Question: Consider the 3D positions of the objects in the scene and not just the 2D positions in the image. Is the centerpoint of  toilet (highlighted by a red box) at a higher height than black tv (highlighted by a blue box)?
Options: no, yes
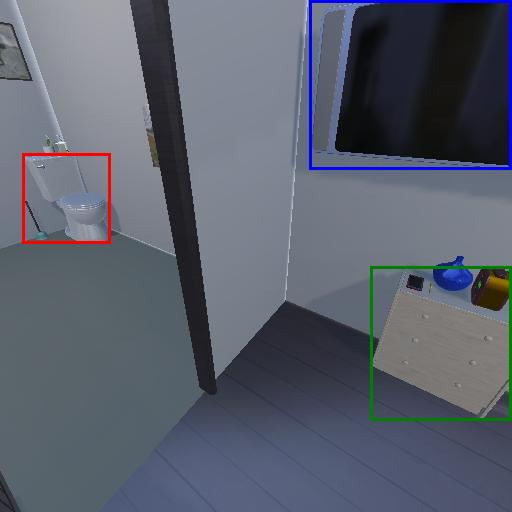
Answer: no